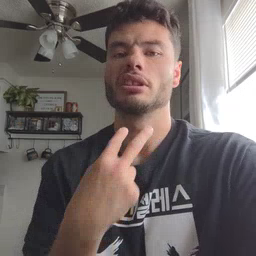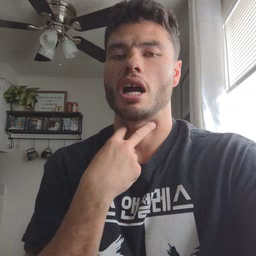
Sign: stuck